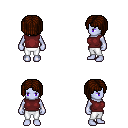
a pixel art fantasy rpg character, female body template, dark elf, purple skin, maroon sleeveless shirt, white pants, brown pageboy hairstyle, four views (front, back, left, right), 2x2 character sprite sheet, small pixel art, hard edges, no anti-aliasing